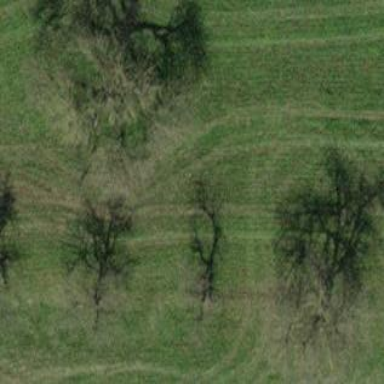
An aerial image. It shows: Orchard.